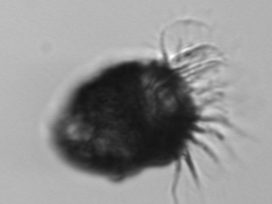
Label: Stenosemella_pacifica